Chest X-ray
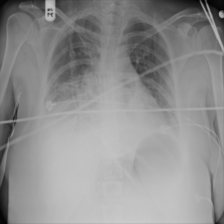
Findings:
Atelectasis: positive
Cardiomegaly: negative
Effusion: positive
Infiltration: negative
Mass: negative
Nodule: negative
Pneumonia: negative
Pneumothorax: negative
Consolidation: negative
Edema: negative
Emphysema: negative
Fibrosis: negative
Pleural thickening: negative
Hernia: negative